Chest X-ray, PA view. Patient: 40 years old, sex M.
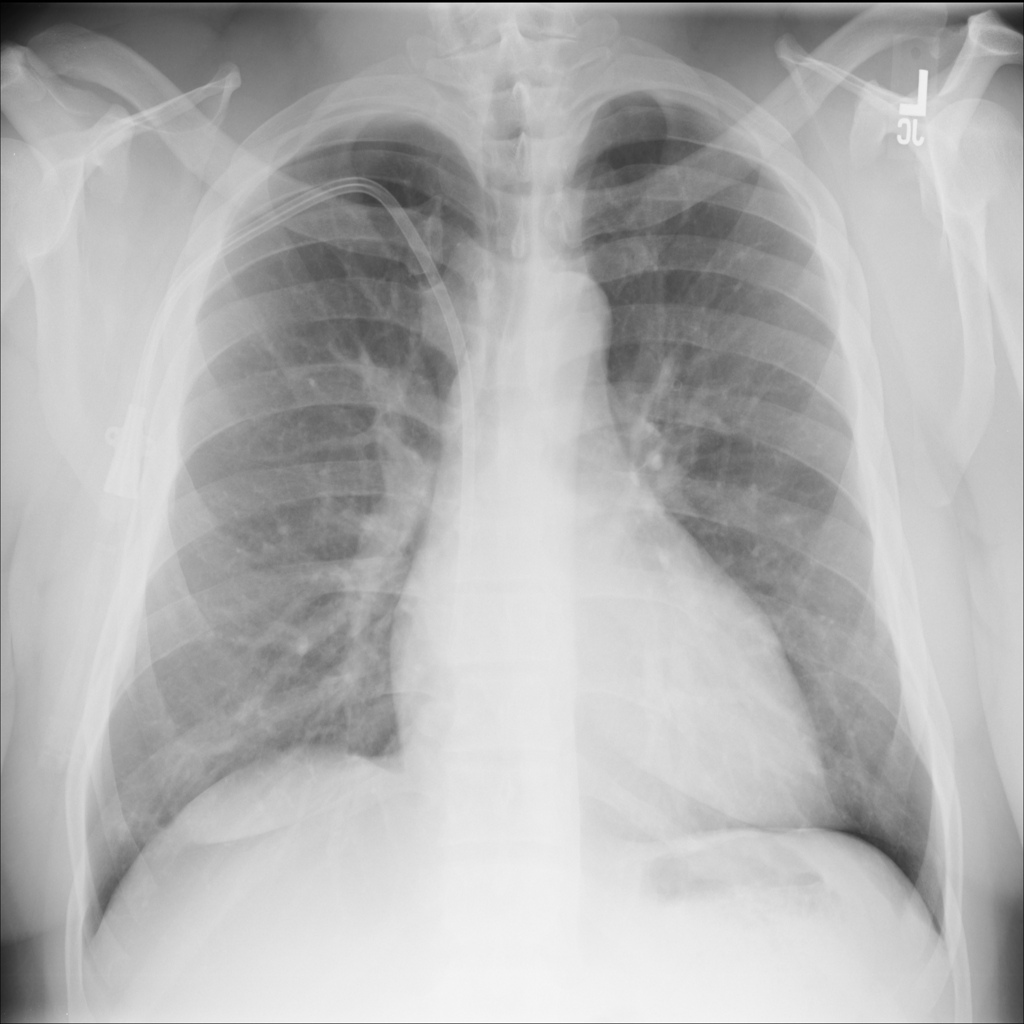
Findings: Cardiomegaly